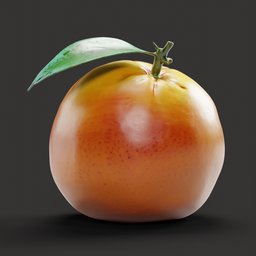
Label: nature